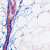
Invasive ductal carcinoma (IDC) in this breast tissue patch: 0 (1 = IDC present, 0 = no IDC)